Question: I am currently trying to enum all resource languages from the 'RT_VERSION' resourcetype.
This is what I have so far with no luck, since my callback procedure doesn't fire at all.
'''
function TEnumResLangProc (hModule: HMODULE; lpszType, lpszName : PChar; wIDLanguage : Word; lParam : Longint) : Bool; stdcall;
begin
MessageBox(0, lpszName, '', 0); // For testing
MessageBox(0, lpszType, '', 0); // For testing
result := true;
end;
if not EnumResourceLanguages (HINSTANCE, RT_VERSION, PChar('1'), @TEnumResLangProc, 0)
then RaiseLastOSError;
'''
I always get the errorcode 1813 and I couldn't find any documentation about it. I'm also not sure about the "Index" Paramater 'PChar('1')' What do I do wrong and how can I enum all 'RT_VERSION' languages?
Edit:
The value 1031 is wanted

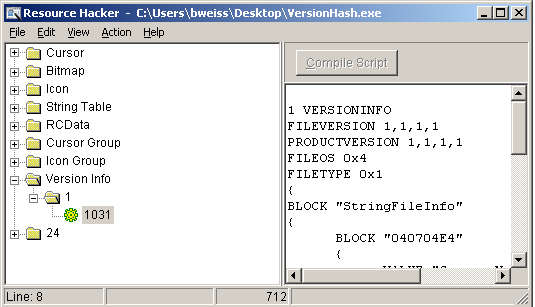
Answer: This error code is 'ERROR_RESOURCE_TYPE_NOT_FOUND'. It means that there are no resources of that type and name in the specified module.
> The specified resource type cannot be found in the image file.
Note that the error codes are documented: <URL>
Quite likely the name is wrong. Did you mean to pass 'MakeIntResource(1)' or ''#1''?
Your callback function should set the return value. The compiler will warn you of that mistake. You really should enable and heed warnings. Also, the type declarations are not 64 bit compatible, but I doubt that matters here.